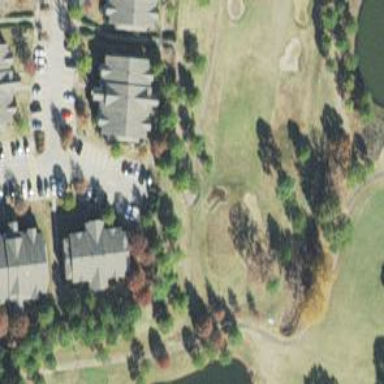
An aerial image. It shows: Golf hole.